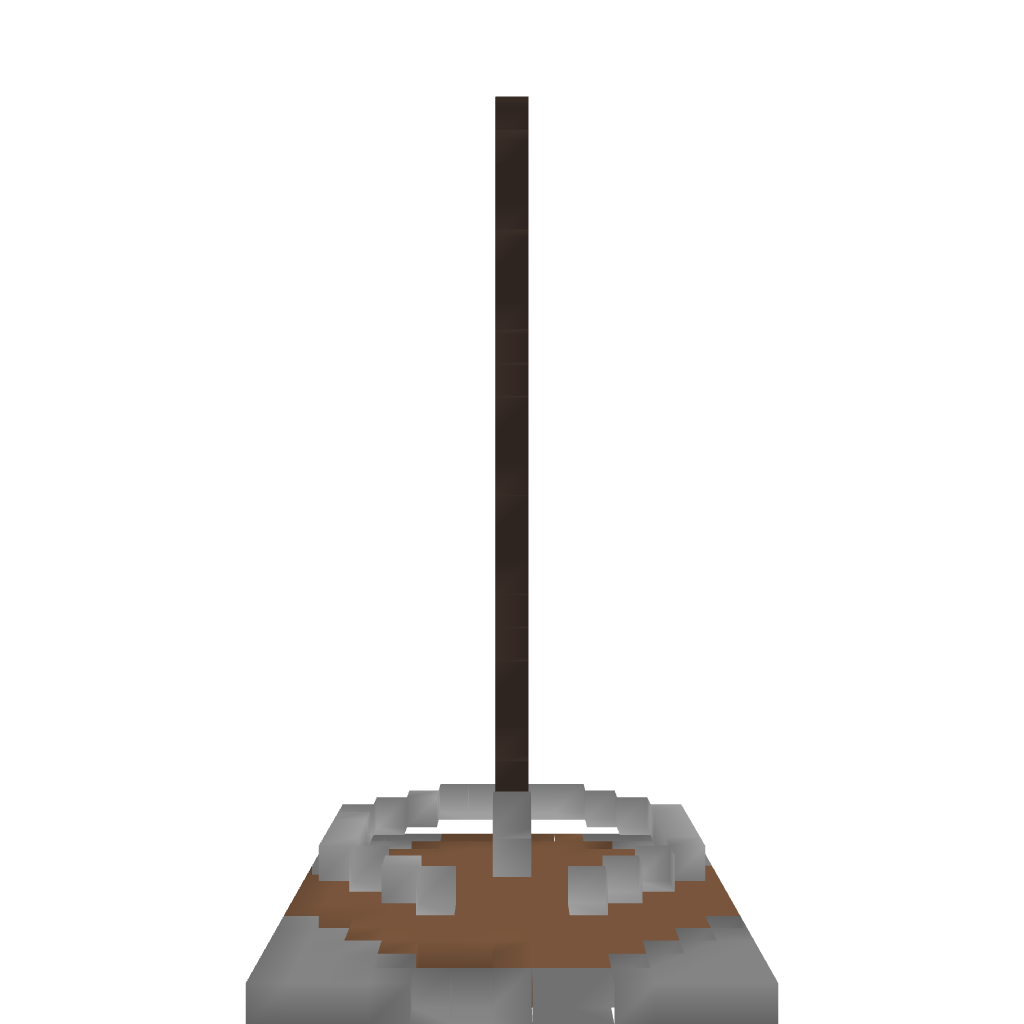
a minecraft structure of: Quartz Guard Tower